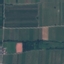
Land use / land cover class: PermanentCrop